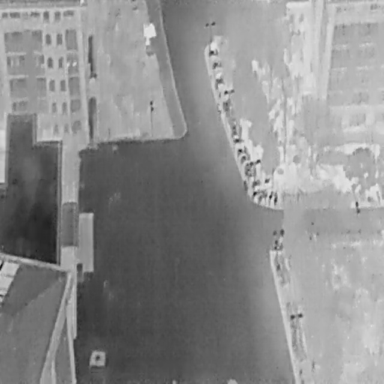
There are three Bicycles in the infrared image.